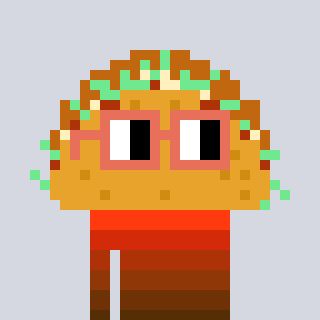
a pixel art character with square orange glasses, a taco-shaped head and a cold-colored body on a cool background